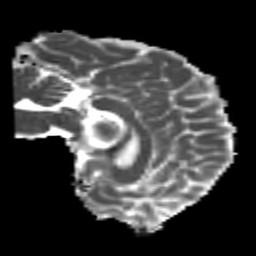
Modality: MD
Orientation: sagittal
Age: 23
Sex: male
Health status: healthy
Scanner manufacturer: philips
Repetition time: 7.477 s
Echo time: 0.08753 s